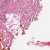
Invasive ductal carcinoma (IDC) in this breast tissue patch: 0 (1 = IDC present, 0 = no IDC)